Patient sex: M
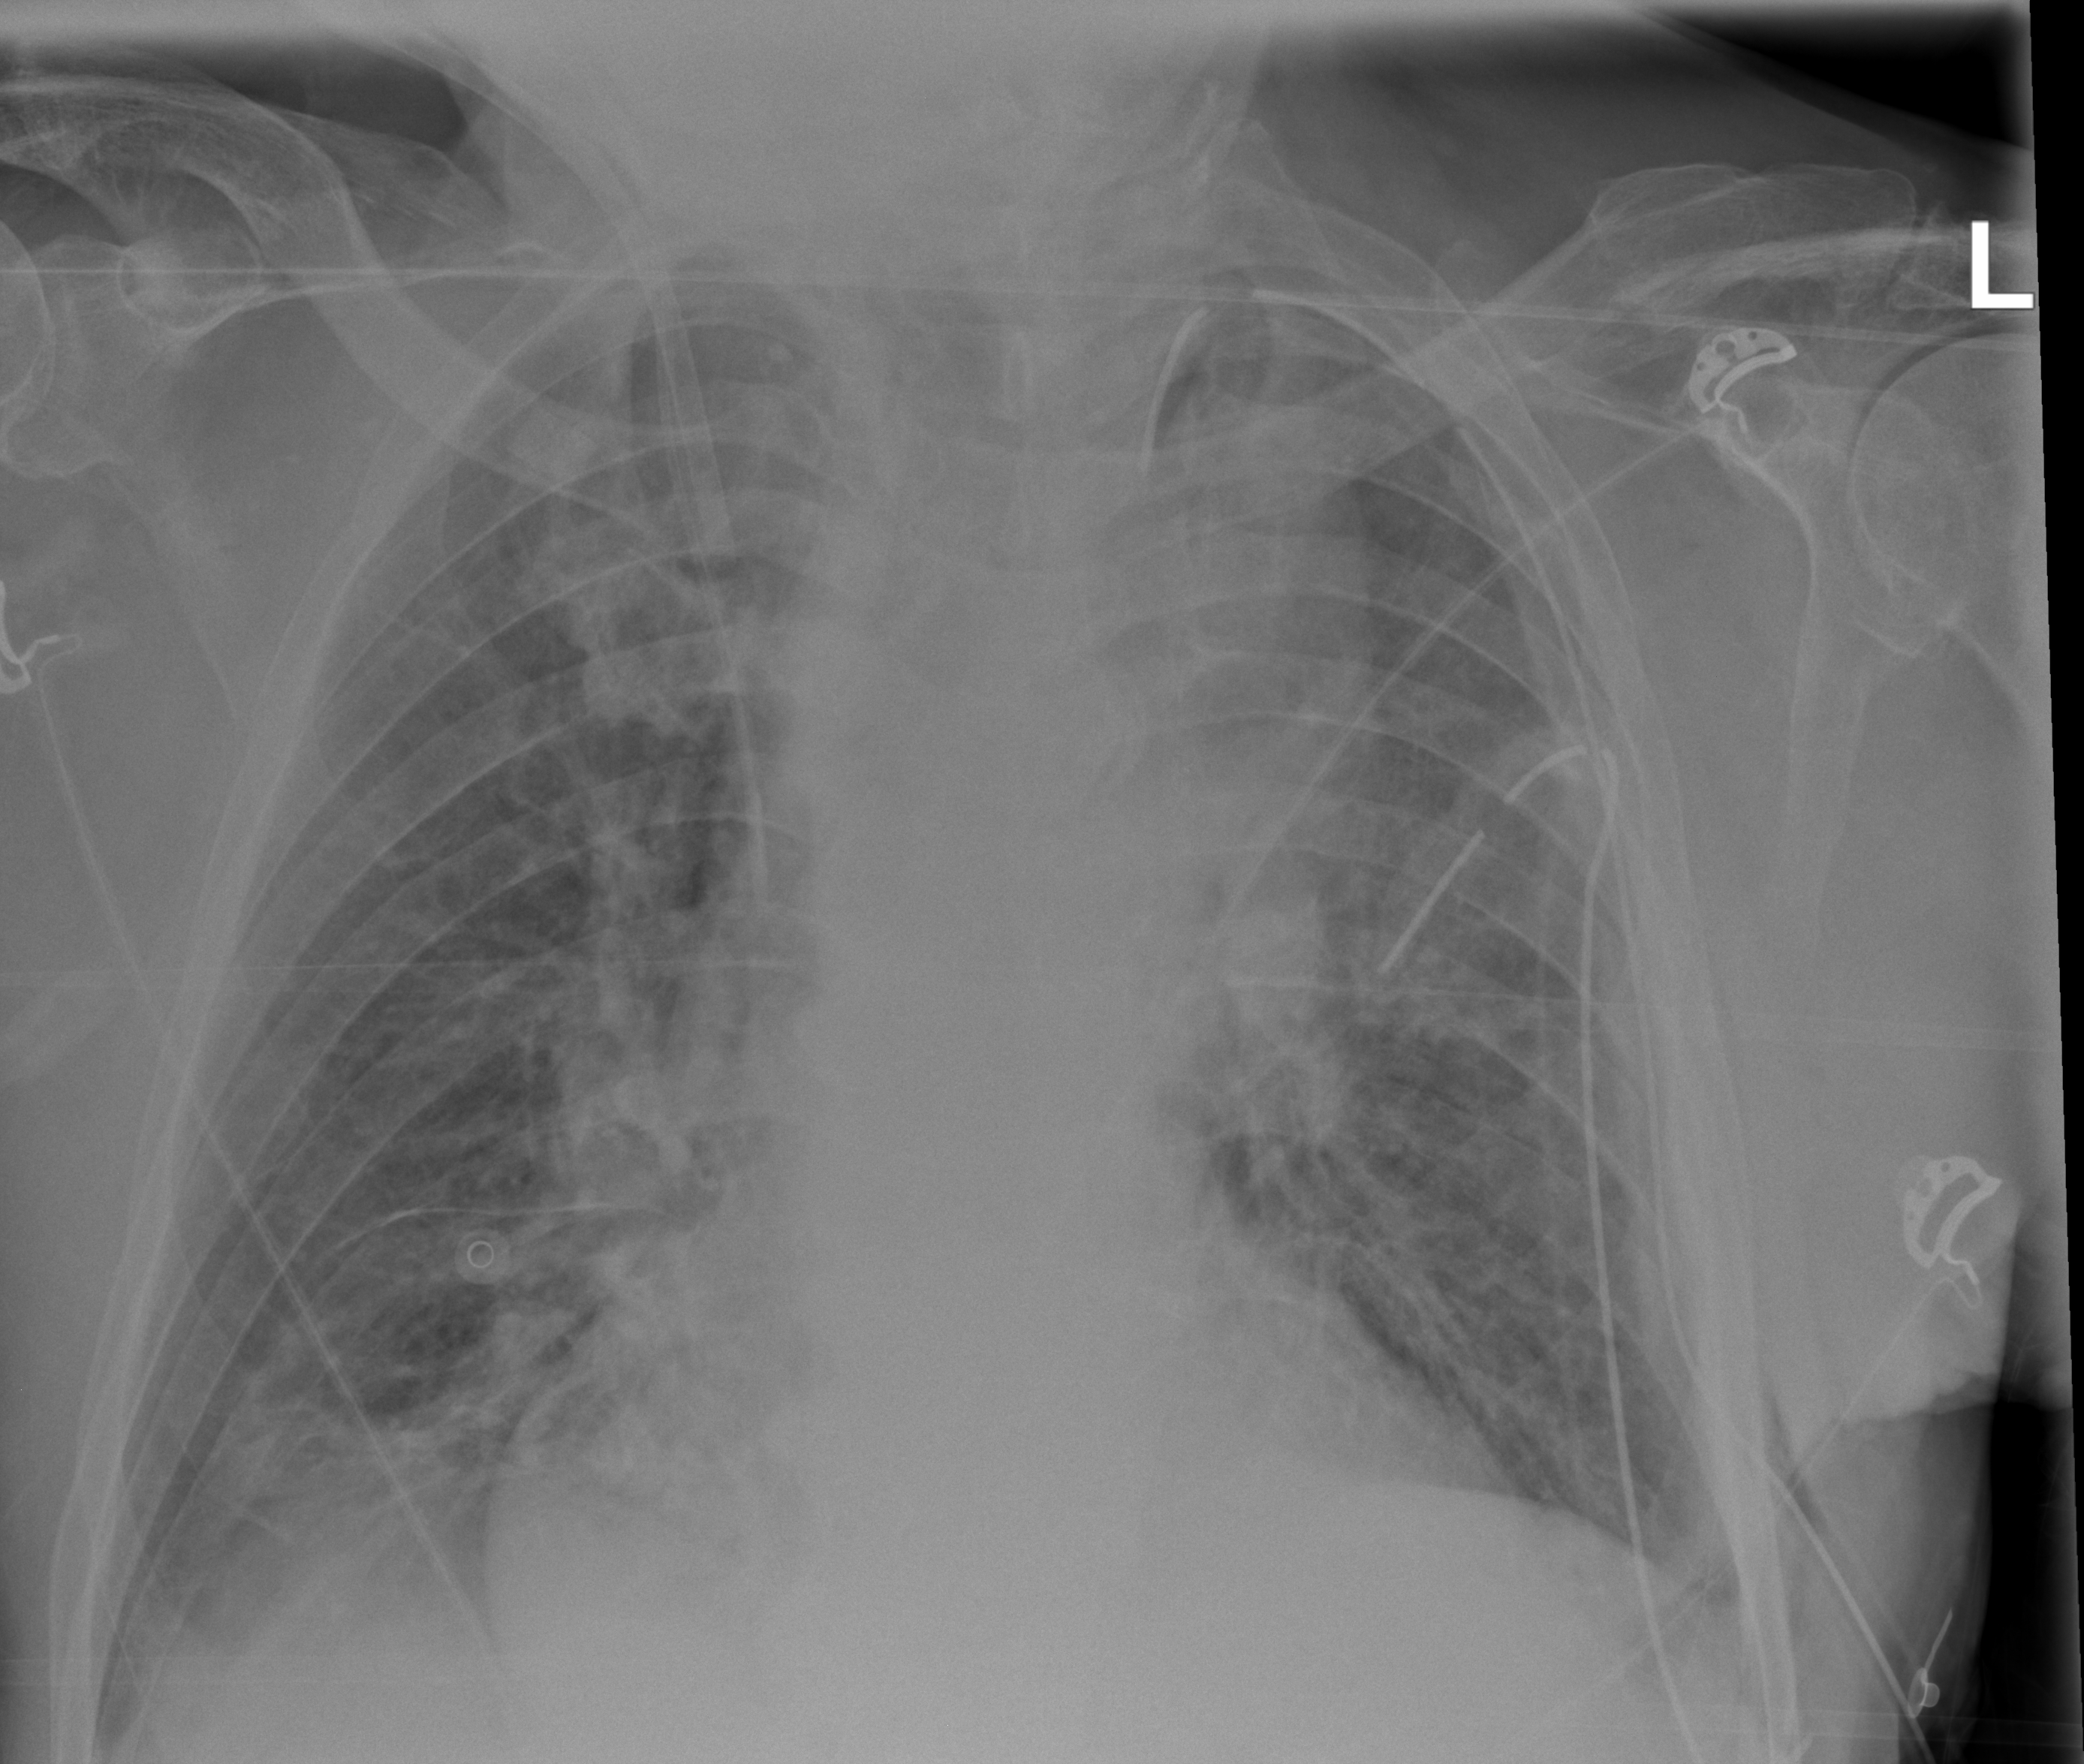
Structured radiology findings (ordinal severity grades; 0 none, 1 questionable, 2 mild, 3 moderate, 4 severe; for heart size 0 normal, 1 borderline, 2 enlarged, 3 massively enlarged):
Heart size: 2
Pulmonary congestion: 2
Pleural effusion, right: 2
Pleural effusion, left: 2
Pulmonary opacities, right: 3
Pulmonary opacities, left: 2
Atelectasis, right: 2
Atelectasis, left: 2